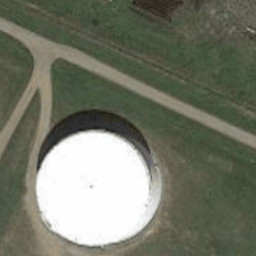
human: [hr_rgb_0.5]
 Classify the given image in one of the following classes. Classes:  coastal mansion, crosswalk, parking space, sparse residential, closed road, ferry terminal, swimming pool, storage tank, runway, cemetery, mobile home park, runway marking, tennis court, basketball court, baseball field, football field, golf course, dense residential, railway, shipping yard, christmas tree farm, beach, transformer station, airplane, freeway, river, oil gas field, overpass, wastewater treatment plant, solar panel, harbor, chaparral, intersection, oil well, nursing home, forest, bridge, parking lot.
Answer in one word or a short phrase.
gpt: storage tank